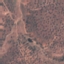
Land use / land cover: PermanentCrop